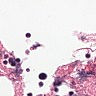
Metastatic tissue present: no